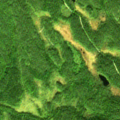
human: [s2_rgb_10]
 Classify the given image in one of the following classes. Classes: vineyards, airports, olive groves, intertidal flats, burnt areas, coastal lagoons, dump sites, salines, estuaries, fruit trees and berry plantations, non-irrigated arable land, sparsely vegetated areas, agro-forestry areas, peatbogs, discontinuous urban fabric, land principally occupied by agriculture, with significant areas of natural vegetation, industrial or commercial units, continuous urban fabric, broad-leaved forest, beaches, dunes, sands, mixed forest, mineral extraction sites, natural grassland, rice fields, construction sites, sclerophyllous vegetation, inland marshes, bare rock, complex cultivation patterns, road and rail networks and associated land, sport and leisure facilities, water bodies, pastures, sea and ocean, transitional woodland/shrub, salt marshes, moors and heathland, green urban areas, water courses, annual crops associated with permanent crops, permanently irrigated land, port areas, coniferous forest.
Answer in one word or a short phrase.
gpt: coniferous forest, mixed forest